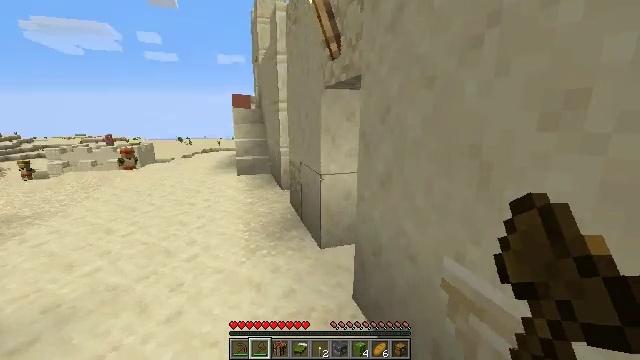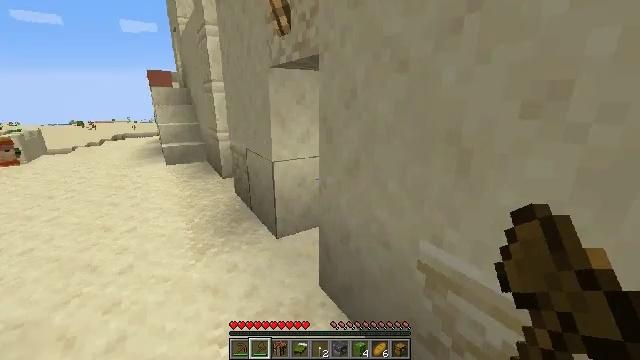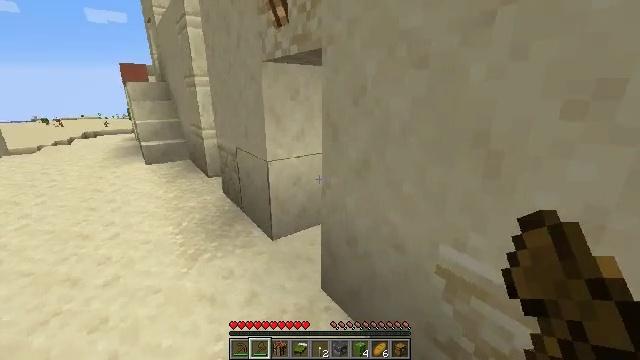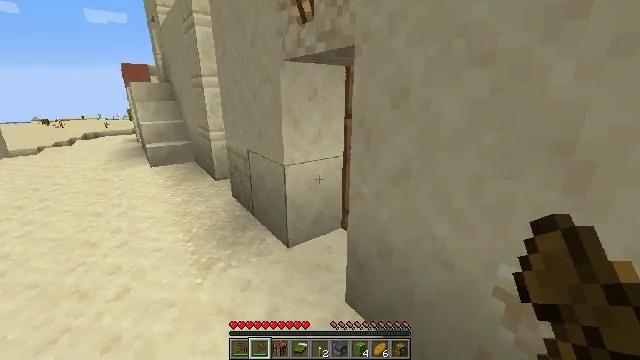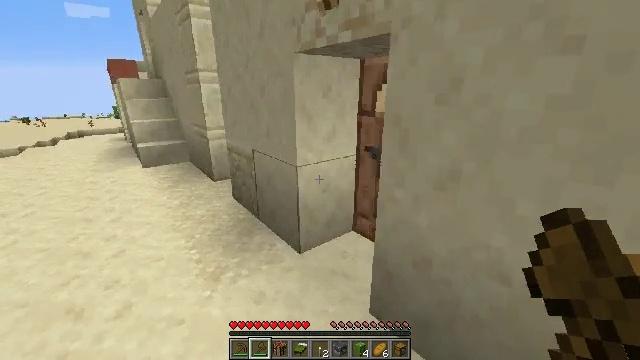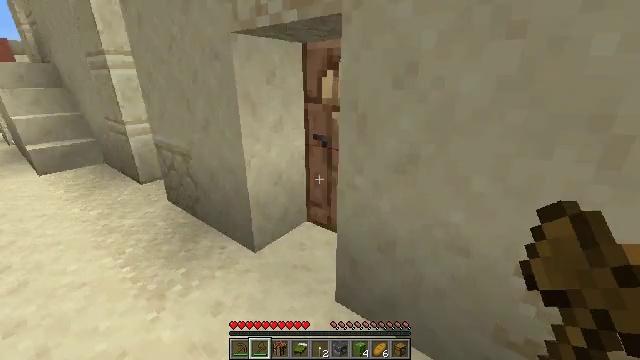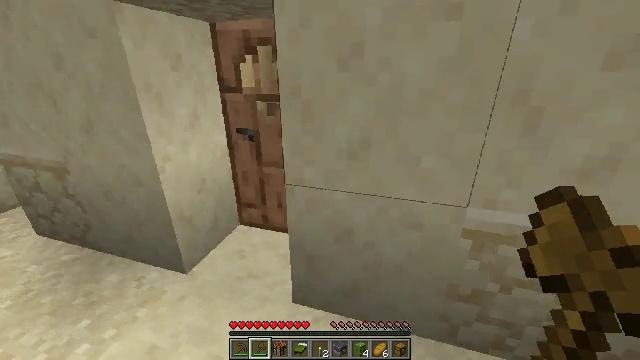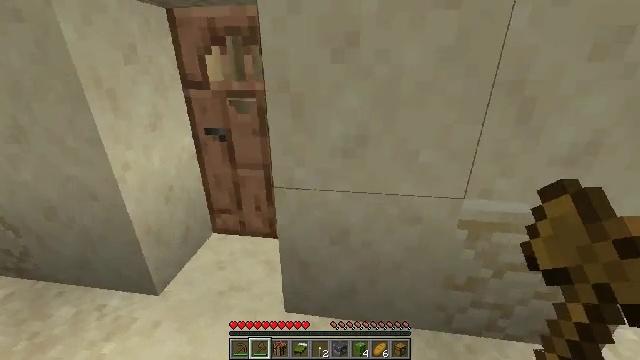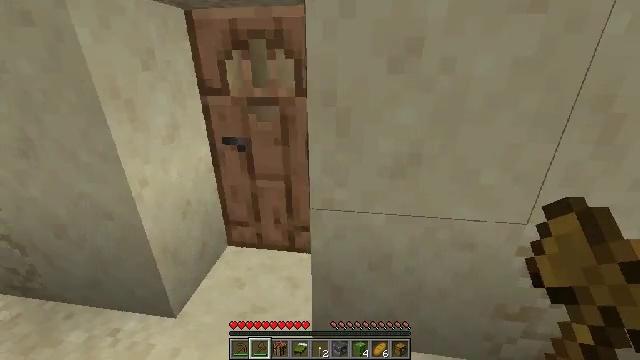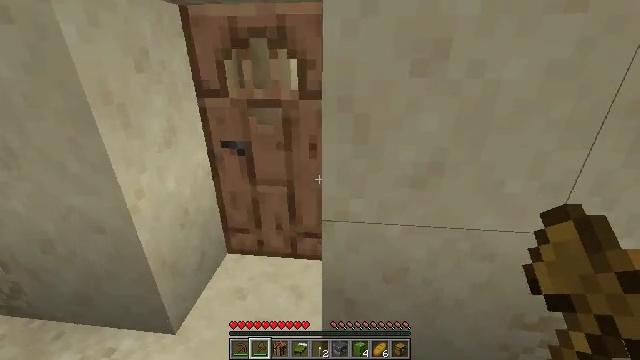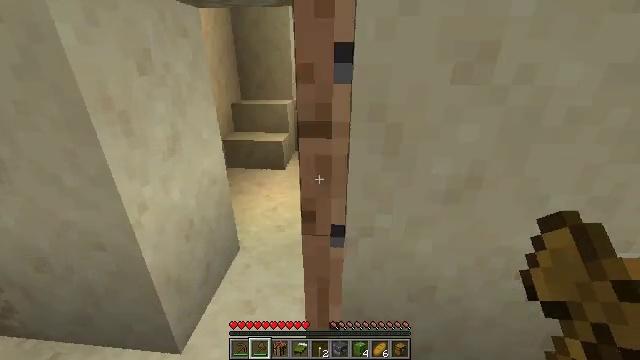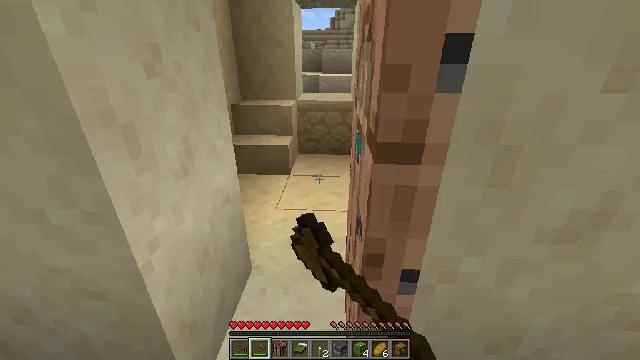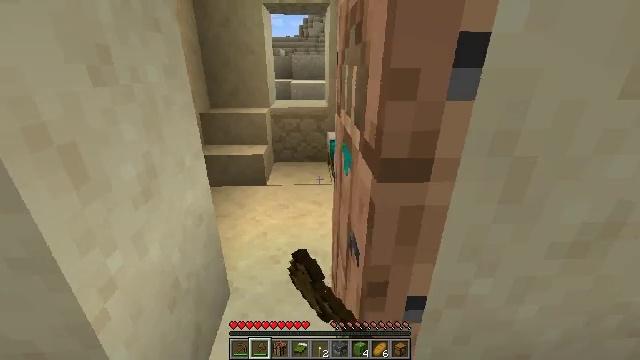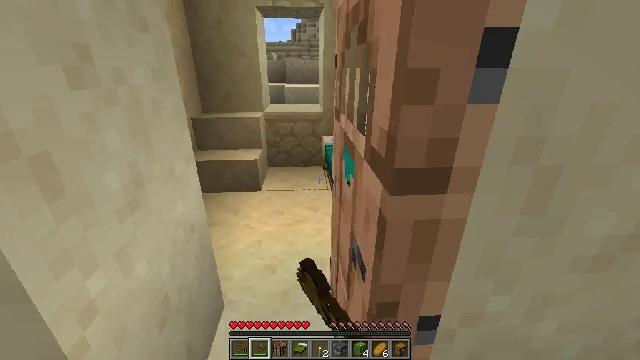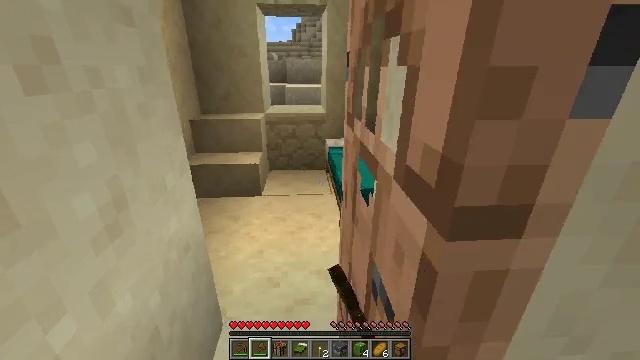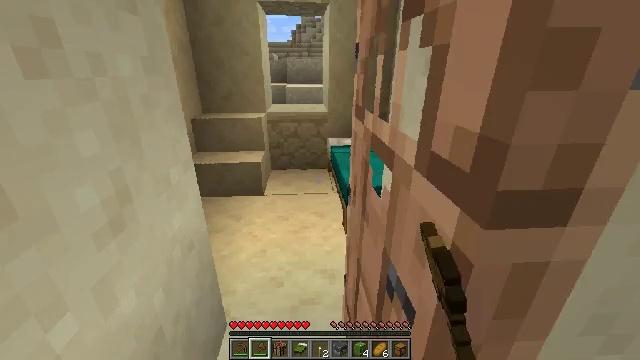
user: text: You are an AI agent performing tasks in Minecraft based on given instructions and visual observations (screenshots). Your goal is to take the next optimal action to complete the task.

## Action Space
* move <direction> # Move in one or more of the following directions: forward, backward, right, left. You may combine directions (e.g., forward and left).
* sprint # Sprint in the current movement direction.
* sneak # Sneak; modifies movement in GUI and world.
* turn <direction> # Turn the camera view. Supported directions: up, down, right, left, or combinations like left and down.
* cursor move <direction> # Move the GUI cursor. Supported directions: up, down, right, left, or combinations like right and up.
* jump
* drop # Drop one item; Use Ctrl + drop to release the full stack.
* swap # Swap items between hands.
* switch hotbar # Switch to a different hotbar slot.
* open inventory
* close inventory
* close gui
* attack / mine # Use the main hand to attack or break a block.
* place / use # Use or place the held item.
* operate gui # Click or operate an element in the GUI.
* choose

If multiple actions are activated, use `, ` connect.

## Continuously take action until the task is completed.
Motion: motion action
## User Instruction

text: Break the hay block to collect it.
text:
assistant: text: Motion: move forward and move left, turn right and down
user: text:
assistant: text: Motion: move forward and move left, turn right and down
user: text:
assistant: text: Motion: move forward and move left
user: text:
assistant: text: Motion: move forward and move left, turn right
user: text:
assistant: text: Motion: move forward and move left, turn right and down
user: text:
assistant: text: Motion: move forward and move left, turn right and down
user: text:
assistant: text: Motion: move forward and move left, turn right
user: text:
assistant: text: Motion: move forward and move left
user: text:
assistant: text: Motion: move forward and move left, turn right
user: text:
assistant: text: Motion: move forward and move left, use / place
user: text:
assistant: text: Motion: move forward and move left, turn right, use / place
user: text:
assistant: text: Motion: move forward, turn right and up, use / place
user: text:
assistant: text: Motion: move forward, turn right
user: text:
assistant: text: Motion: move forward
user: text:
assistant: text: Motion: move forward
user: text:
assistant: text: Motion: move forward
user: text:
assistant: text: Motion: move forward
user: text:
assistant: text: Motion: move forward, turn right
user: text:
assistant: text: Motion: move forward, turn right
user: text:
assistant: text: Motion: turn right and down
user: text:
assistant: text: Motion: move left, turn right
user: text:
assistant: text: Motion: move left
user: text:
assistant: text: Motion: move left, turn left
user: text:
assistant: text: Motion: move left, turn left
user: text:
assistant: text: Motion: move back and move left, turn left and up
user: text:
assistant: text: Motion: move back and move left, turn left and up
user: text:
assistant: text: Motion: move back and move left, turn right and up
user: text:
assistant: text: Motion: move back and move left, turn right and up
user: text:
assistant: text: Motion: move back, turn right and up
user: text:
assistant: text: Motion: move back, turn right